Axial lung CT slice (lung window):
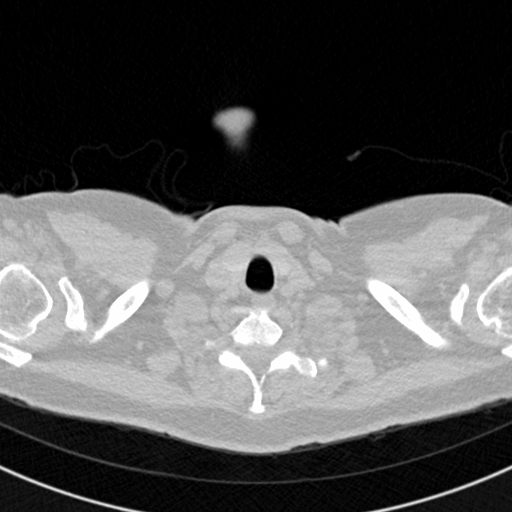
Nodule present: no